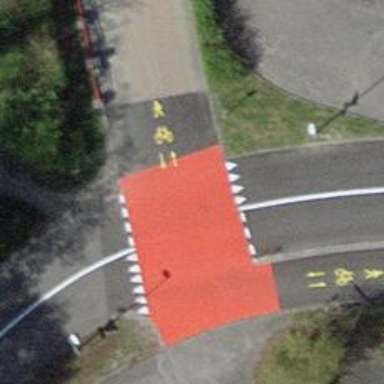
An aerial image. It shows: Road with "give way" sign.